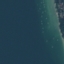
Land use / land cover class: SeaLake